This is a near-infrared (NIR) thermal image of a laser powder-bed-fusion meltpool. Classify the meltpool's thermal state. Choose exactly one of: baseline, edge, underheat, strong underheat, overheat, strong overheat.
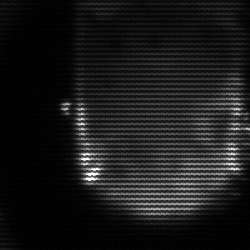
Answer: baseline